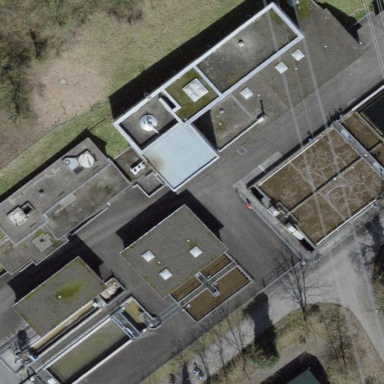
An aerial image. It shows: Building that is wastewater plant.